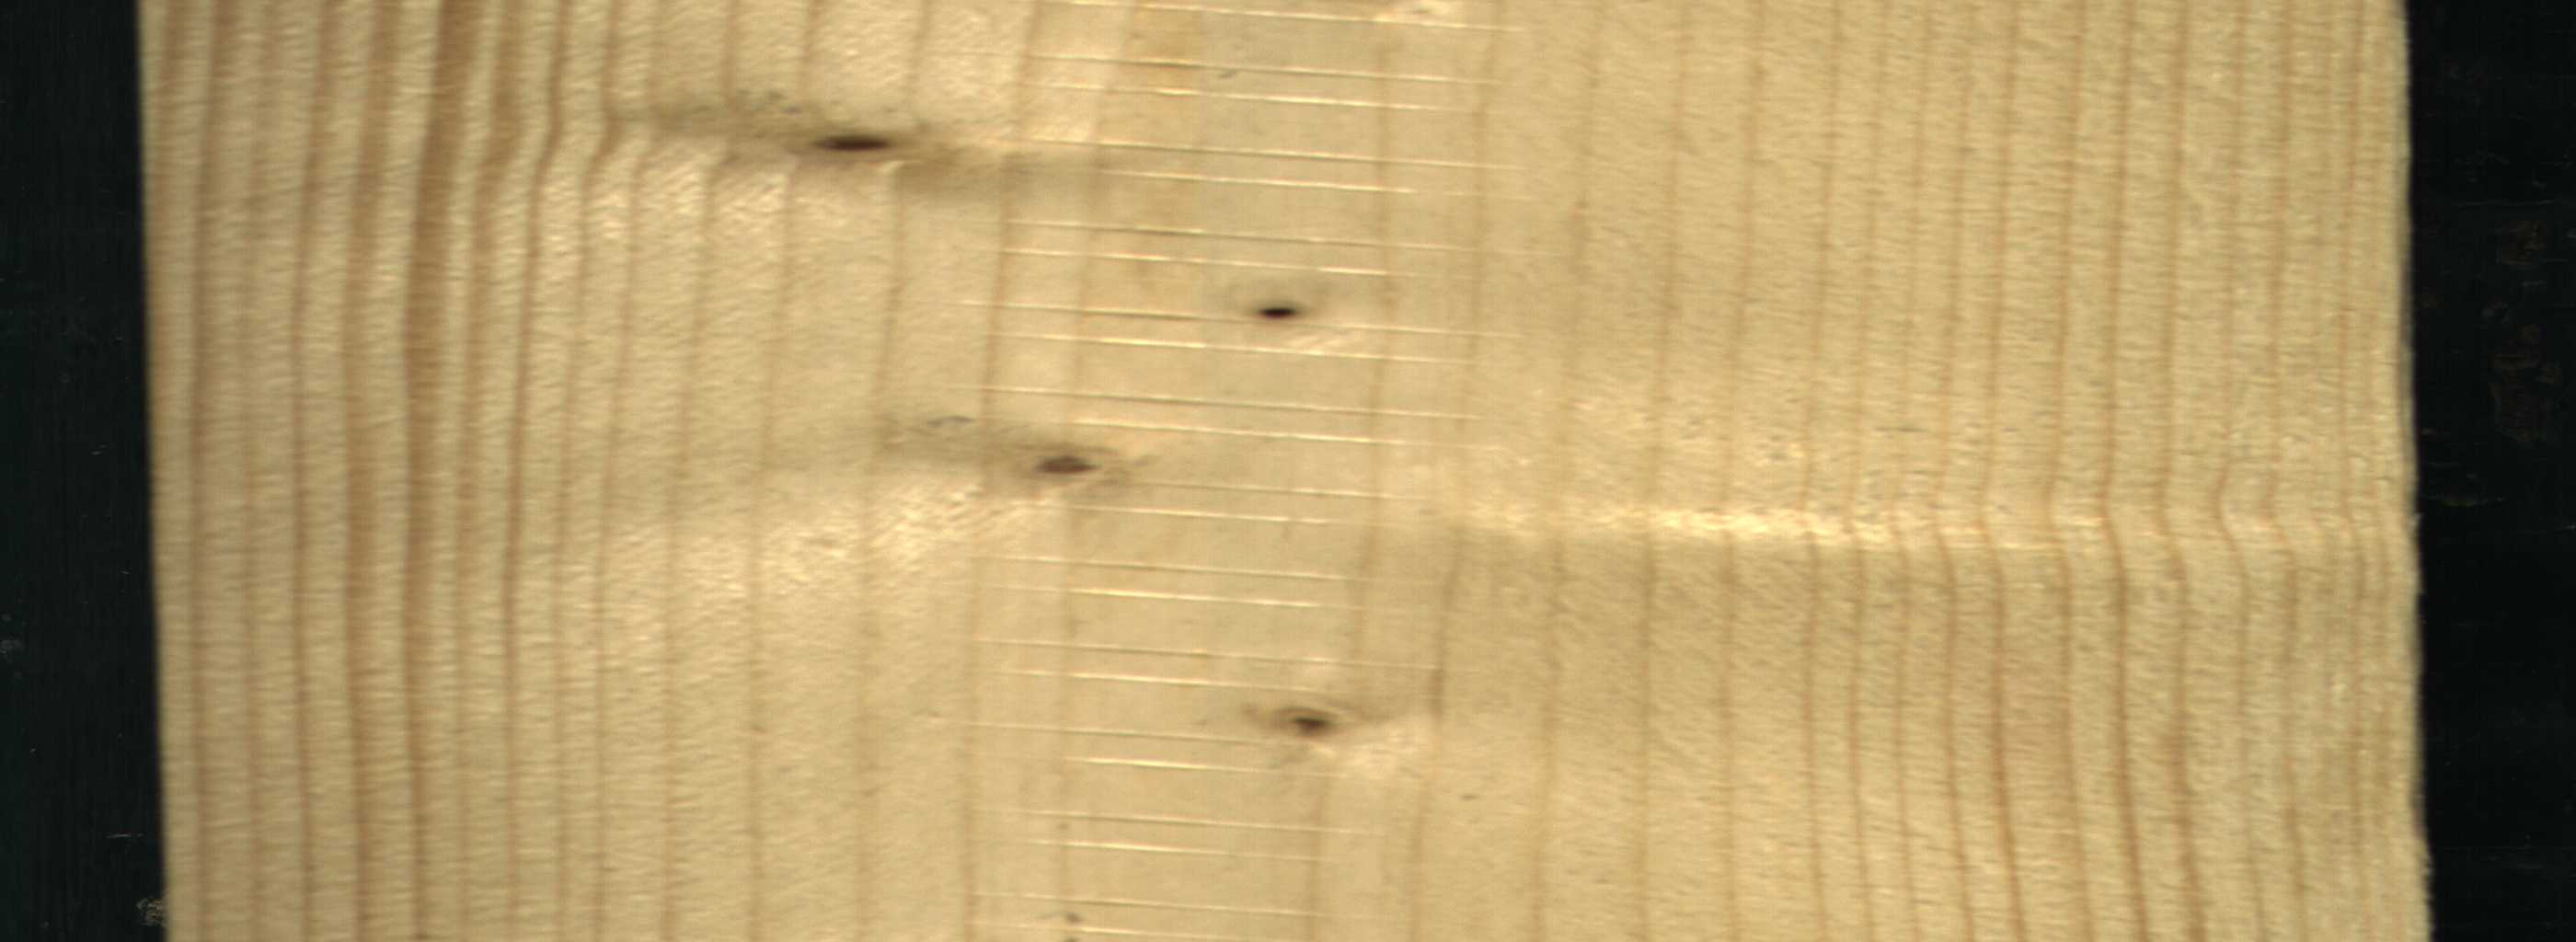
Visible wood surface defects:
Dead_Knot
Dead_Knot
Live_Knot
Live_Knot